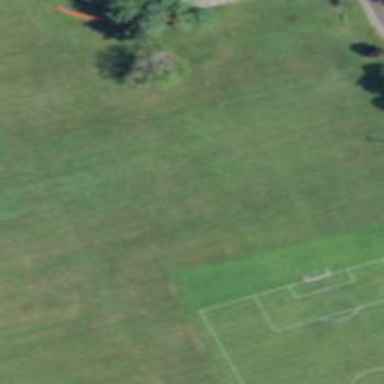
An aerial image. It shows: Soccer pitch for leisure land activities.